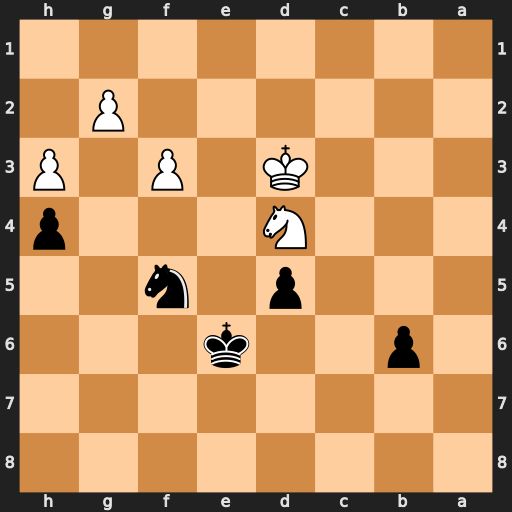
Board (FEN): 8/8/1p2k3/3p1n2/3N3p/3K1P1P/6P1/8
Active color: b
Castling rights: -
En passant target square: -
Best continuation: Nxd4 Kxd4 Kd6